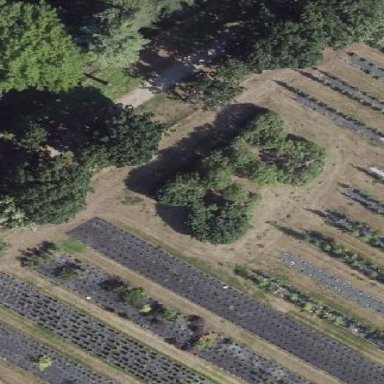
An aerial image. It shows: Plant nursery.